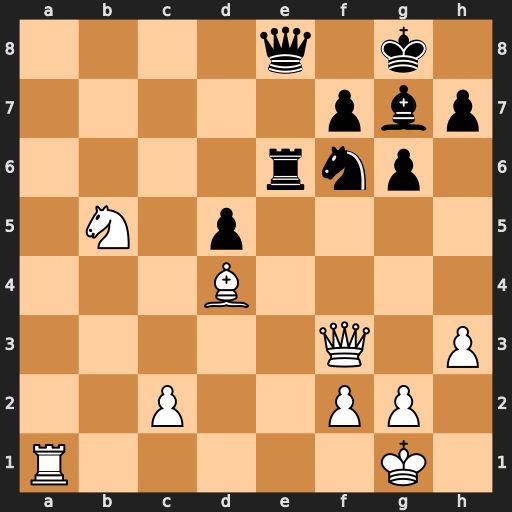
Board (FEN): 4q1k1/5pbp/4rnp1/1N1p4/3B4/5Q1P/2P2PP1/R5K1
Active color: w
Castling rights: -
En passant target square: -
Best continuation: Nc7 Re1+ Kh2